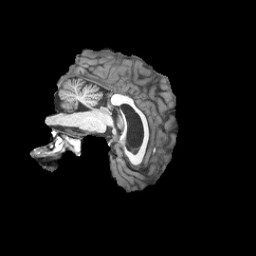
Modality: T1w
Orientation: sagittal
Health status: healthy